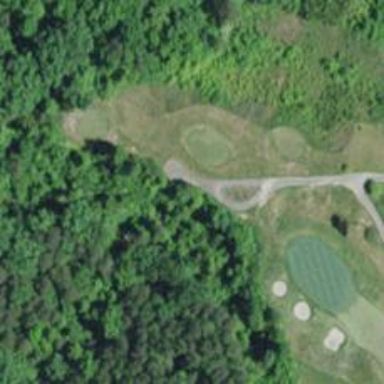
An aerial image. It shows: Footway that resembles golf path.